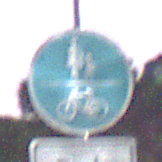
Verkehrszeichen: GemeinsamerGehUndRadweg
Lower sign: HinweisDurchVerbaleAngabe2
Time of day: Night
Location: Outdoor (Suburban)
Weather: PartlyCloudy
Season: NotSpecified
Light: Artificial